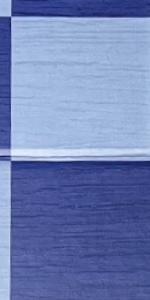
Label: Empty